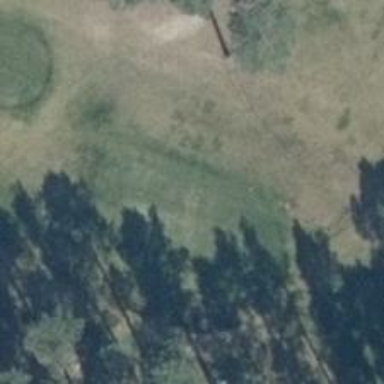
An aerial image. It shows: Golf tee.